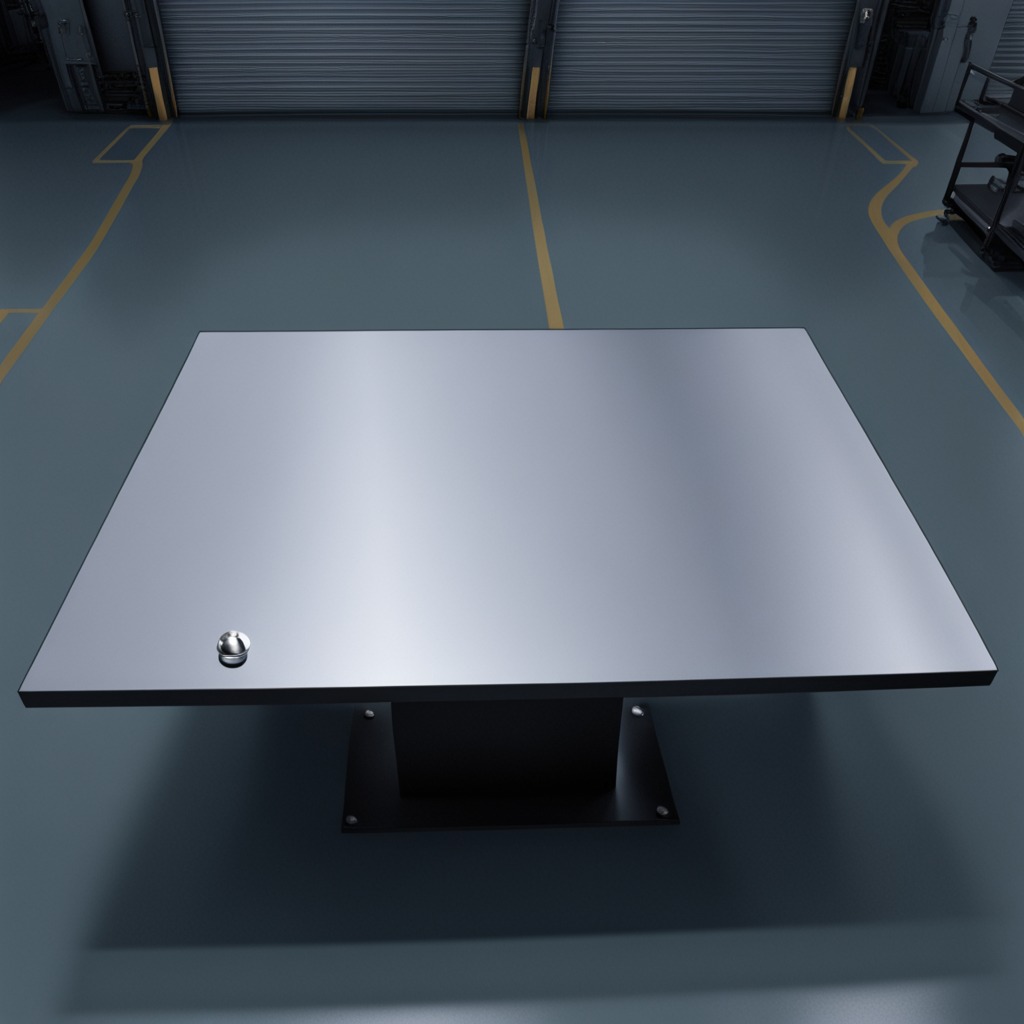
A metal nut lies on the tabletop in the evening.